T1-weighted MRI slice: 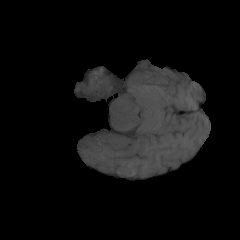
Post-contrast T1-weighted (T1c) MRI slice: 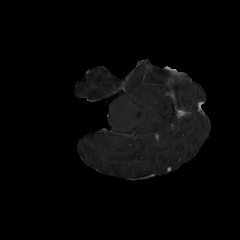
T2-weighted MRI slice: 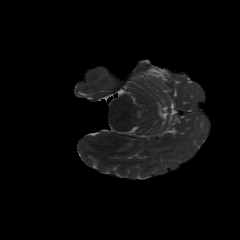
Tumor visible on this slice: no